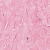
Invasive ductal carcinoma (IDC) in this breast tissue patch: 0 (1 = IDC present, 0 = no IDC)